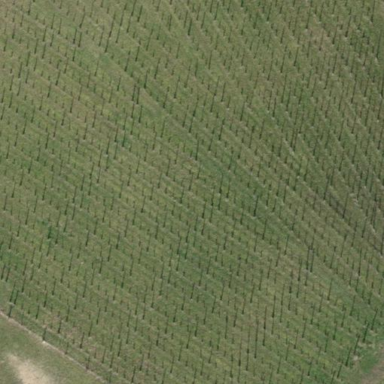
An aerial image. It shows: Vineyard with grape crops.